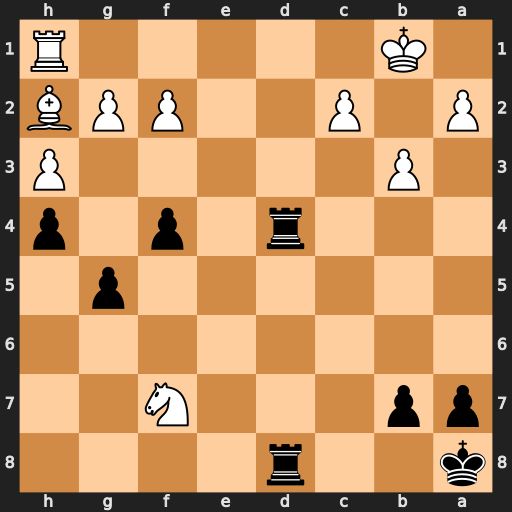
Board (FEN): k2r4/pp3N2/8/6p1/3r1p1p/1P5P/P1P2PPB/1K5R
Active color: b
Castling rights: -
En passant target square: -
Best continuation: Rd1+ Rxd1 Rxd1+ Kb2 Rh1 Bxf4 gxf4